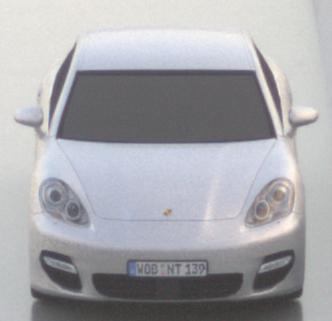
Make: Porsche
Model: Panamera
Detailed model: Panamera (970)
Model produced from: 2010/05
Model produced until: 2013/04
Doors: 5
Color: white
Road condition: wet road
Daytime: sunrise or sunset
Contrast: low contrast